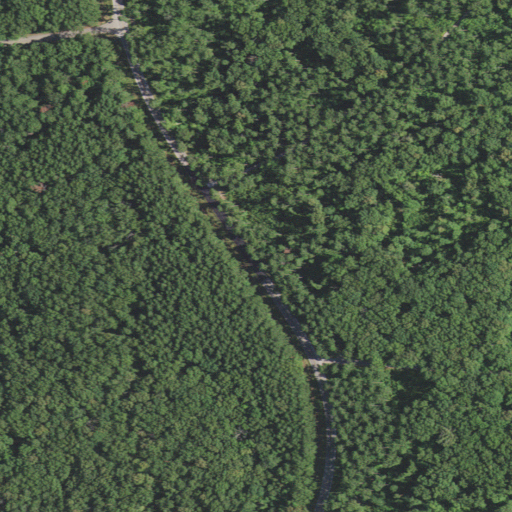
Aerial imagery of ridge(s) in Missouri named Pine Ridge containing deciduous forest, open development, mixed forest, evergreen forest, and low intensity development